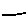
Label: line